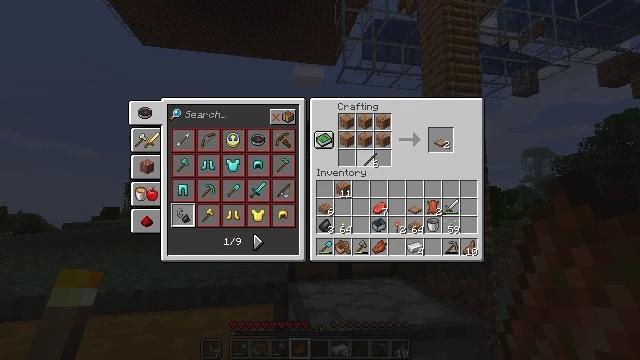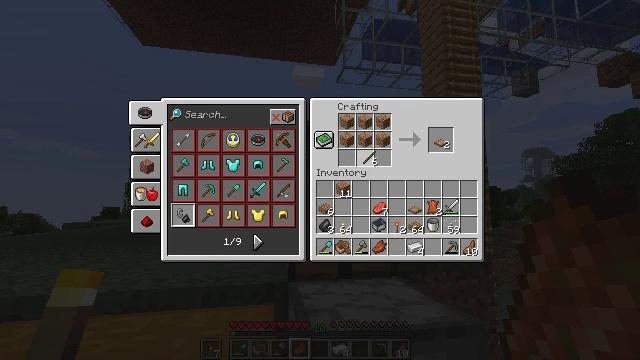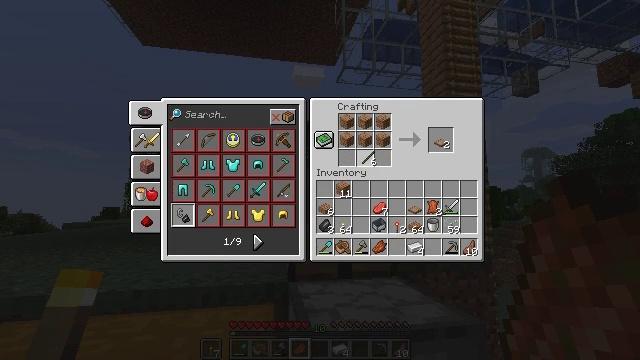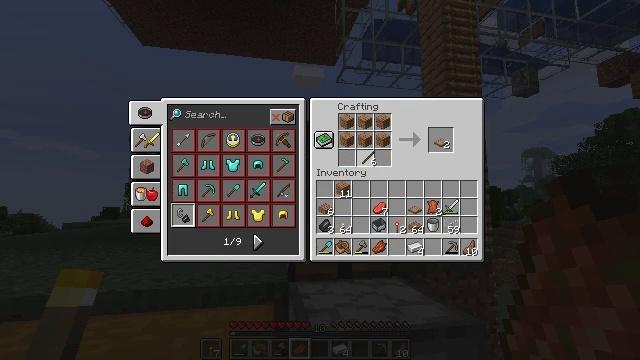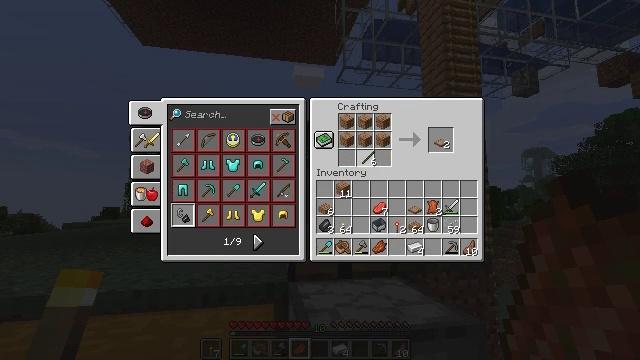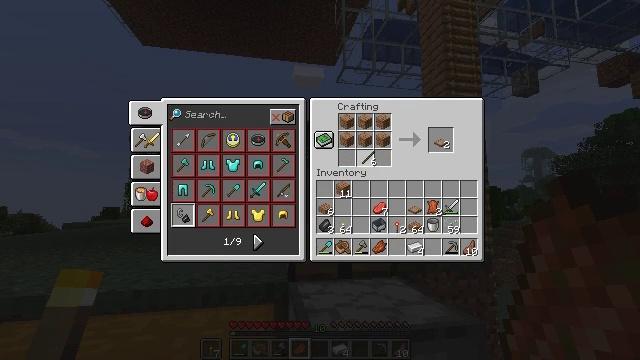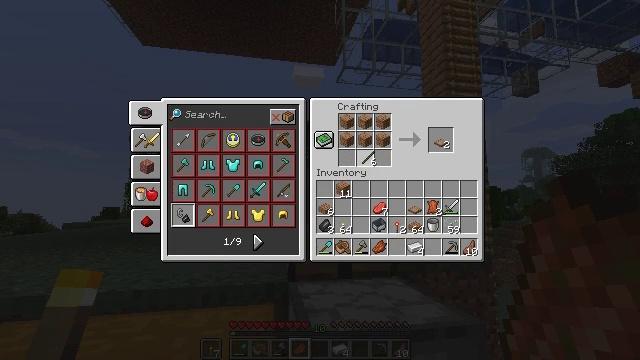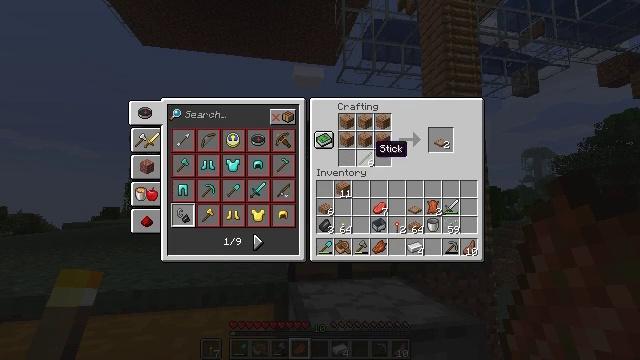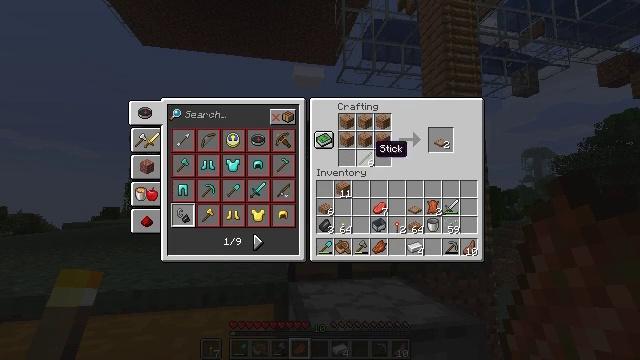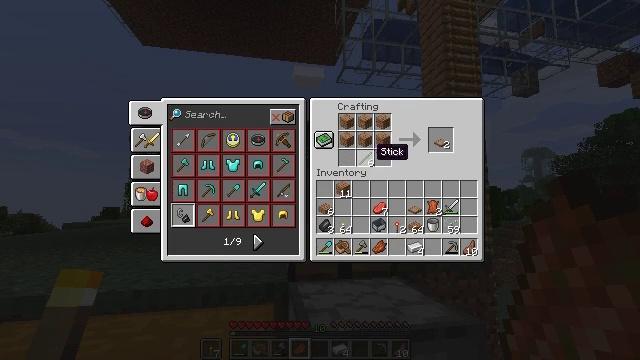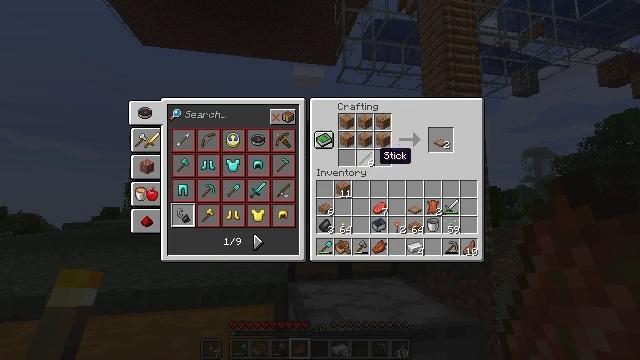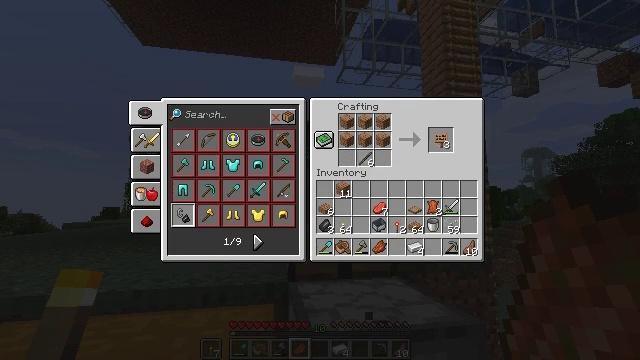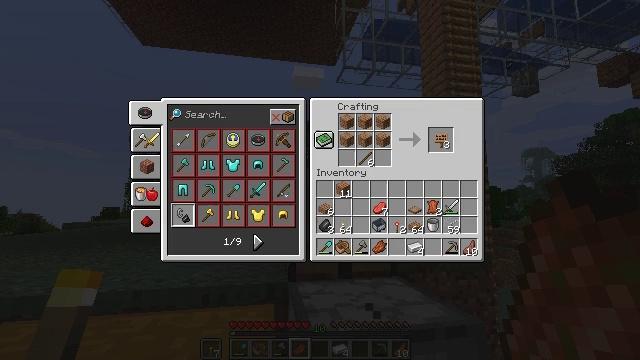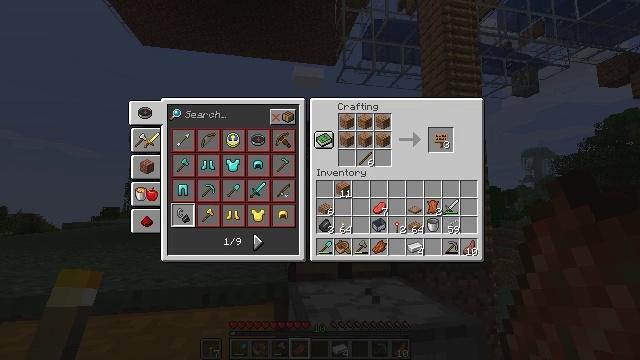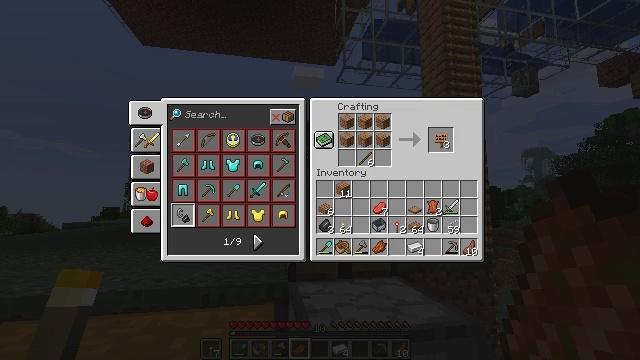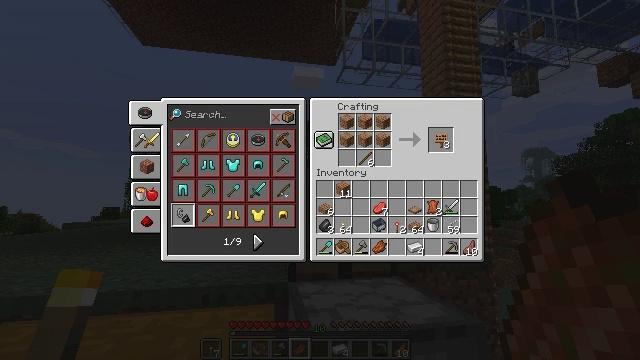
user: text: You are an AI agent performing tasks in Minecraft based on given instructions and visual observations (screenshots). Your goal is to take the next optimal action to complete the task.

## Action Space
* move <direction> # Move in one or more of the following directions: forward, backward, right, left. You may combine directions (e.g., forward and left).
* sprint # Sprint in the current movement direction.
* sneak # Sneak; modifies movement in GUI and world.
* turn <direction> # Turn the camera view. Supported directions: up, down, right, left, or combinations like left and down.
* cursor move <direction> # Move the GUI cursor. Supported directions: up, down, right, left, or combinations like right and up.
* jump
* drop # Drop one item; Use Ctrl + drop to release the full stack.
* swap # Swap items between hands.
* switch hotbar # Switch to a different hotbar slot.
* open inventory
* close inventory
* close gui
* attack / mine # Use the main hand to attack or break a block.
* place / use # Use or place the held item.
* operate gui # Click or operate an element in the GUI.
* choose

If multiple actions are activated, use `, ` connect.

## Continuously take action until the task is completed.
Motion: motion action
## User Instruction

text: Combine sticks and jungle wood planks to craft a jungle sign.
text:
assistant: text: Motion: no_op
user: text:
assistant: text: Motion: no_op
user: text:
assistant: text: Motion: no_op
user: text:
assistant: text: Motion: operate gui
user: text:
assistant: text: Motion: operate gui
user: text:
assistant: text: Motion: operate gui
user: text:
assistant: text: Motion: no_op
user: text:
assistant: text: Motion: no_op
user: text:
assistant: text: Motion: no_op
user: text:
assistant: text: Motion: no_op
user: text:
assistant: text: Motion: no_op
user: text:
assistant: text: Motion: no_op
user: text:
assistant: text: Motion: cursor move right
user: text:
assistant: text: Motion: cursor move right
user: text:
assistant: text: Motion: no_op
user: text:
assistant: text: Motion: cursor move right
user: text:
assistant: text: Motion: sneak, cursor move up
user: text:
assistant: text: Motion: sneak
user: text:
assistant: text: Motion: sneak
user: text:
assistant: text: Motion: sneak
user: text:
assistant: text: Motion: sneak
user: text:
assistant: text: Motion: sneak
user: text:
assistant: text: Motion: sneak
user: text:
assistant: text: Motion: sneak
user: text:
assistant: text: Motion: sneak
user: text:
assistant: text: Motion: sneak, operate gui
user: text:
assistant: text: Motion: sneak, operate gui
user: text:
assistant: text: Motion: sneak, operate gui
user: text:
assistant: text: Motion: sneak
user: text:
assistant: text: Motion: sneak